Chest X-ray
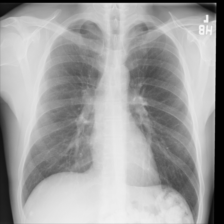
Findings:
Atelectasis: negative
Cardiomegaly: negative
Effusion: negative
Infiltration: negative
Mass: negative
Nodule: negative
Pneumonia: negative
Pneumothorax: negative
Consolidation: negative
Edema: negative
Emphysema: negative
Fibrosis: negative
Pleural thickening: negative
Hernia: negative